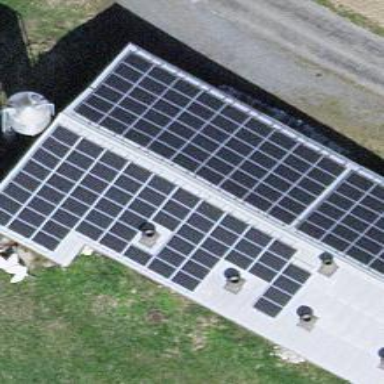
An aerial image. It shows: Solar power generator.